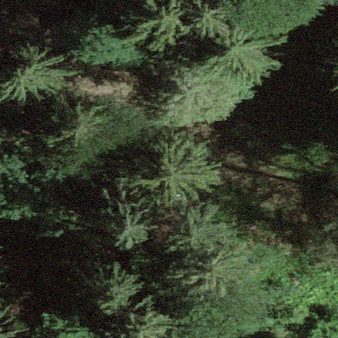
Label: other